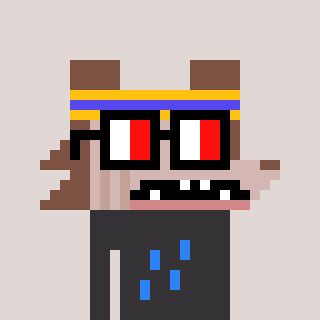
a pixel art character with square glasses with black frames and red eyes, a werewolf-shaped head and a grayscale-colored body on a warm background